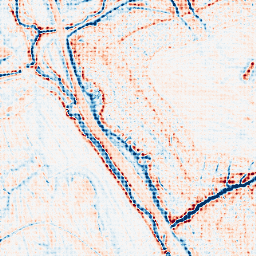
Category: edge_preserving
Decomposition family: anisotropic_diffusion
Decomposition parameters: iterations: 50
kappa: 30
gamma: 0.05
Upsampling method: sinc_blackman
Upsampling parameters: scale: 4
kernel_size: 4
Upsampling scale: 4